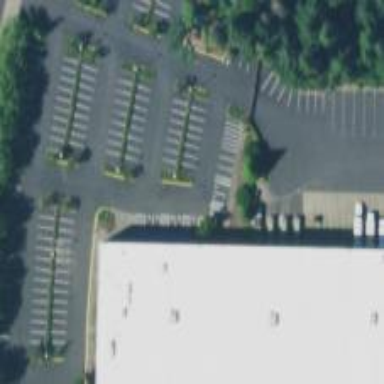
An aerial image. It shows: Parking space is available.